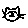
Label: cat